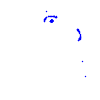
Particle: proton